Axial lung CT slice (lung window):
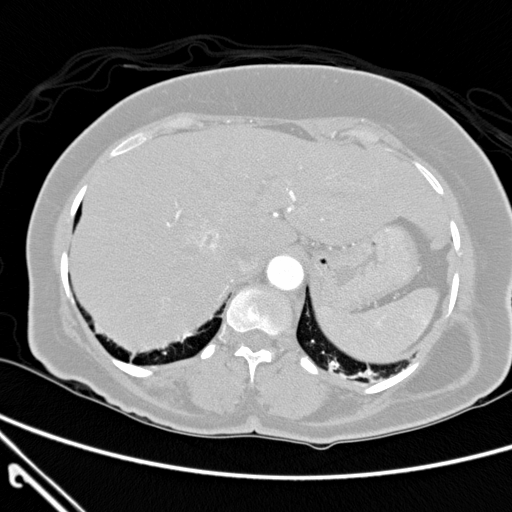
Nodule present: no